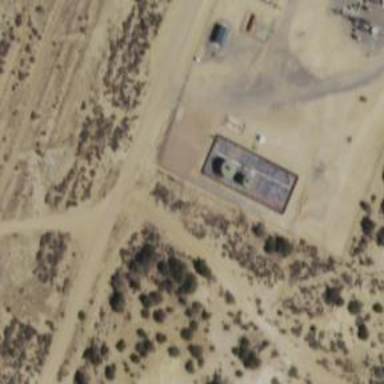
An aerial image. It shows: Storage tank with man-made structure.